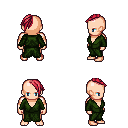
a pixel art fantasy rpg character, male body template, human, light skin, green robe, gold greaves, ruby red long mohawk hairstyle, four views (front, back, left, right), 2x2 character sprite sheet, small pixel art, hard edges, no anti-aliasing